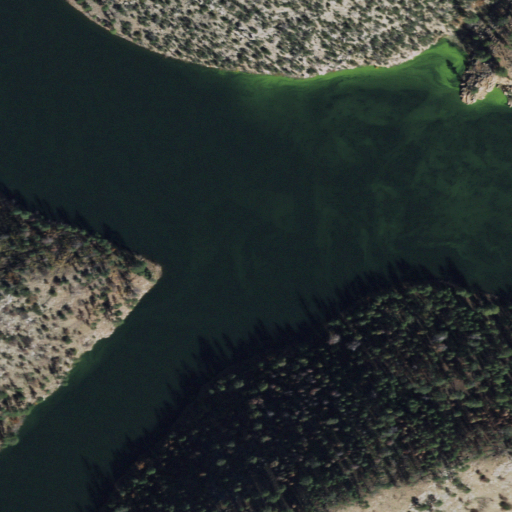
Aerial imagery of valley in Arizona named Circle Bar Draw containing evergreen forest, open water, shrub, and barren land